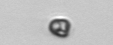
Label: Pyramimonas